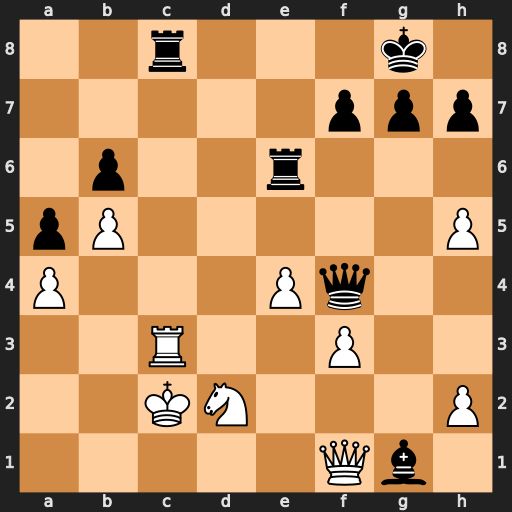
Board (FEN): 2r3k1/5ppp/1p2r3/pP5P/P3Pq2/2R2P2/2KN3P/5Qb1
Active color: w
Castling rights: -
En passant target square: -
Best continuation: Rxc8+ Re8 Rxe8#